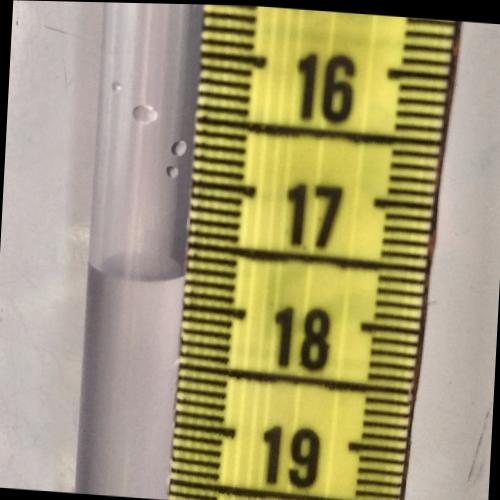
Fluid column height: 17.8 cm